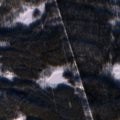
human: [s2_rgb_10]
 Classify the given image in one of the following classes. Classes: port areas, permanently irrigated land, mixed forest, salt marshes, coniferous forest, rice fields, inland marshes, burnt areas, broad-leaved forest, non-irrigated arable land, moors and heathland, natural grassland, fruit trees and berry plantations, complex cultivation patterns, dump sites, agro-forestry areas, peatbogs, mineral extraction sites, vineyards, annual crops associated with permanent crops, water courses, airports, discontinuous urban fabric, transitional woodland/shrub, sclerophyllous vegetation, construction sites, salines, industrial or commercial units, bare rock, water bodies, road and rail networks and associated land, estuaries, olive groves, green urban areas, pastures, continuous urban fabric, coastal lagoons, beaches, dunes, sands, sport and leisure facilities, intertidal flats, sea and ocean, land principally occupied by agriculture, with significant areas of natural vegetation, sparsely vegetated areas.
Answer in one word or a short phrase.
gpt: coniferous forest, mixed forest